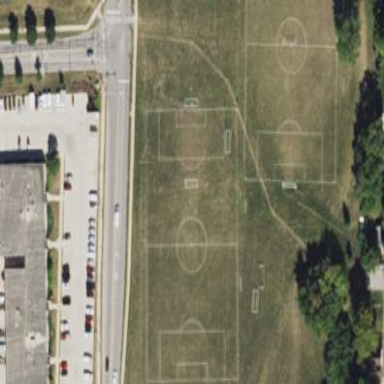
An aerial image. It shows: Grass pitch designated for soccer.